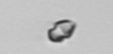
Label: Heterocapsa_rotundata